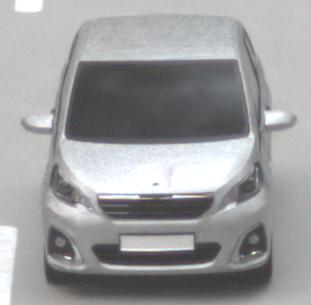
Make: Peugeot
Model: 108 1.0 VTi 68
Detailed model: 108
Model produced from: 2015/03
Model produced until: 2016/10
Doors: 3
Color: white
Road condition: dry road
Daytime: sunrise or sunset
Contrast: medium contrast